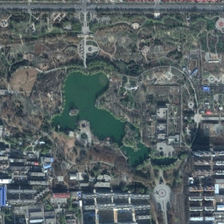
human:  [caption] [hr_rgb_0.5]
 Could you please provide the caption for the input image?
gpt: a park in the square region includes complex paths and a lake .

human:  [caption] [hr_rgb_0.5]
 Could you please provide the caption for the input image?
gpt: near the road  there is a park with some apartment buildings .

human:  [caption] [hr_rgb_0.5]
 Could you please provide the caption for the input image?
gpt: the park with sparse trees is next to tall buildings .

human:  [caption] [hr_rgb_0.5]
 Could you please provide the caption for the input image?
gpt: this dense residential area surrounds the park with a green pond .

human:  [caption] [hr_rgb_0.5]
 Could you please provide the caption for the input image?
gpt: many buildings are near a park with many green plants and a pond .